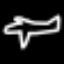
Label: airplane